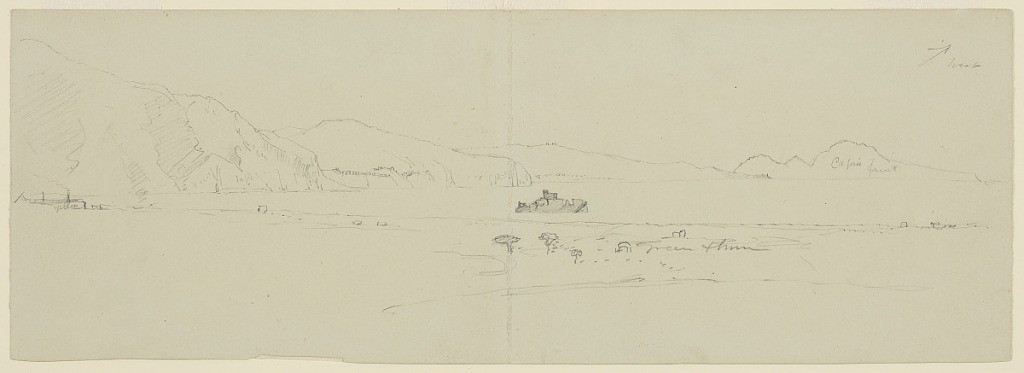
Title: View of the Sorrento Peninsula and Capri, Italy
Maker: Frederic Edwin Church, American, 1826–1900
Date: April 1869
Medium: Graphite on light green wove paper
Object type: drawing
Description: Landscape sketch showing a view in Italy of the Sorrento Peninsula and the island of Capri, from the coast near Pompeii. Flat, low-lying, and lightly wooded terrain extends across the foreground, while the island with ruins known as Scoglio di Rovigliano is visible just off the shore, in the middle distance at center. At left, the various peninsulas and capes along the dramatic northern coast of the Sorrento Peninsula extend obliquely into the background, where the rugged island of Capri is visible along the horizon at right.